Interaction volume radius: 10 \u00c5
Interaction volume height: 10 \u00c5
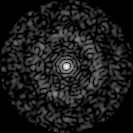
Disorder parameter: 0.8231